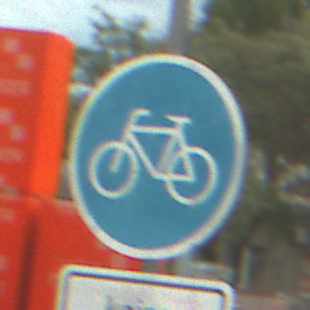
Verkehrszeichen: Radweg
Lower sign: HinweisDurchVerbaleAngabe4
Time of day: MorningAfternoon
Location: Outdoor (Suburban)
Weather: PartlyCloudy
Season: NotSpecified
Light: Natural